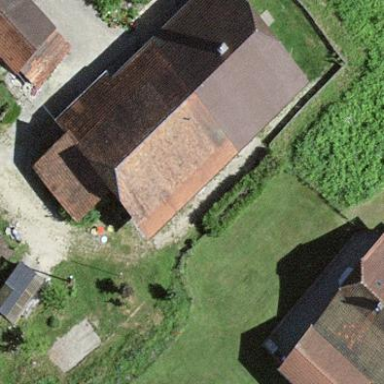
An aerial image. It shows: Farm building.